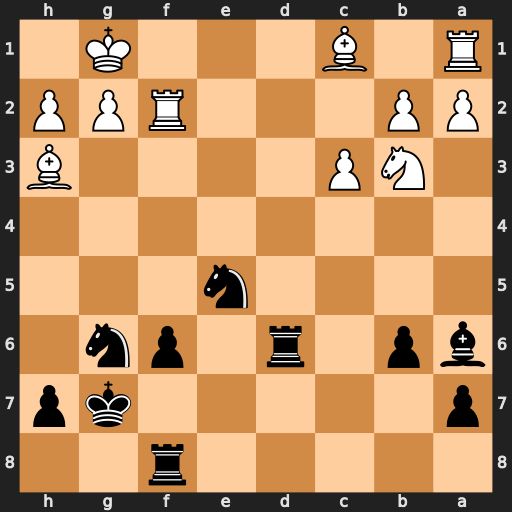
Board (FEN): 5r2/p5kp/bp1r1pn1/4n3/8/1NP4B/PP3RPP/R1B3K1
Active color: b
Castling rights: -
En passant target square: -
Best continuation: Rd1+ Rf1 Rxf1#